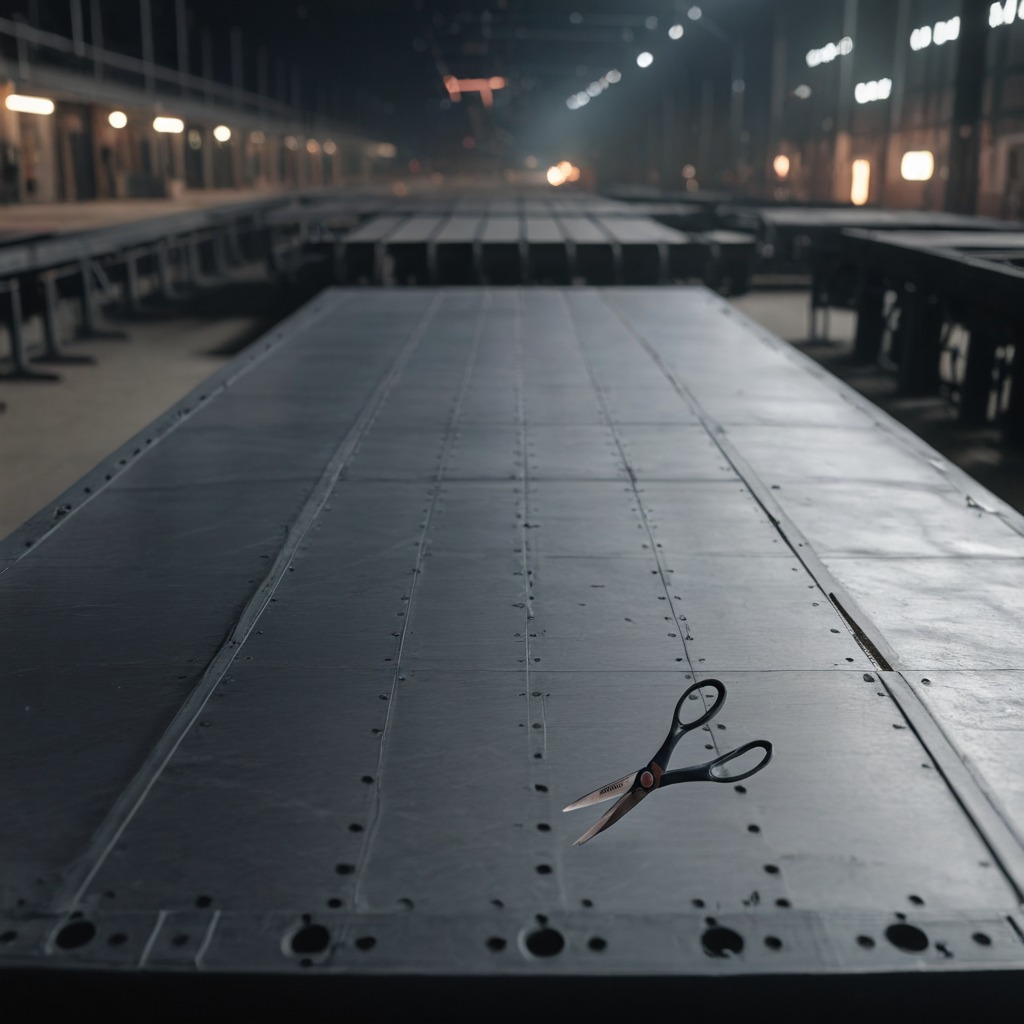
A scissor lying on a cold steel table in a mining workshop